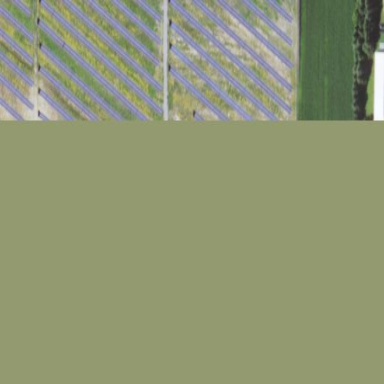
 consisting of solar photovoltaic panels."